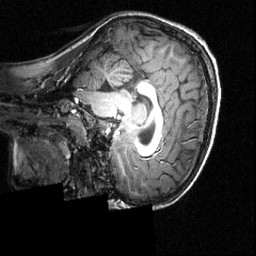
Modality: T1w
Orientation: sagittal
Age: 12
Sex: female
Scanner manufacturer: siemens
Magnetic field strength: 3.951 T
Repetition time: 1.5 s
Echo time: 0.00335 s